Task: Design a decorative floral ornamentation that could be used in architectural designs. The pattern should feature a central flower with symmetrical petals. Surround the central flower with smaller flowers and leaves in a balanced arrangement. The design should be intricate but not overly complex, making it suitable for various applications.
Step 965:
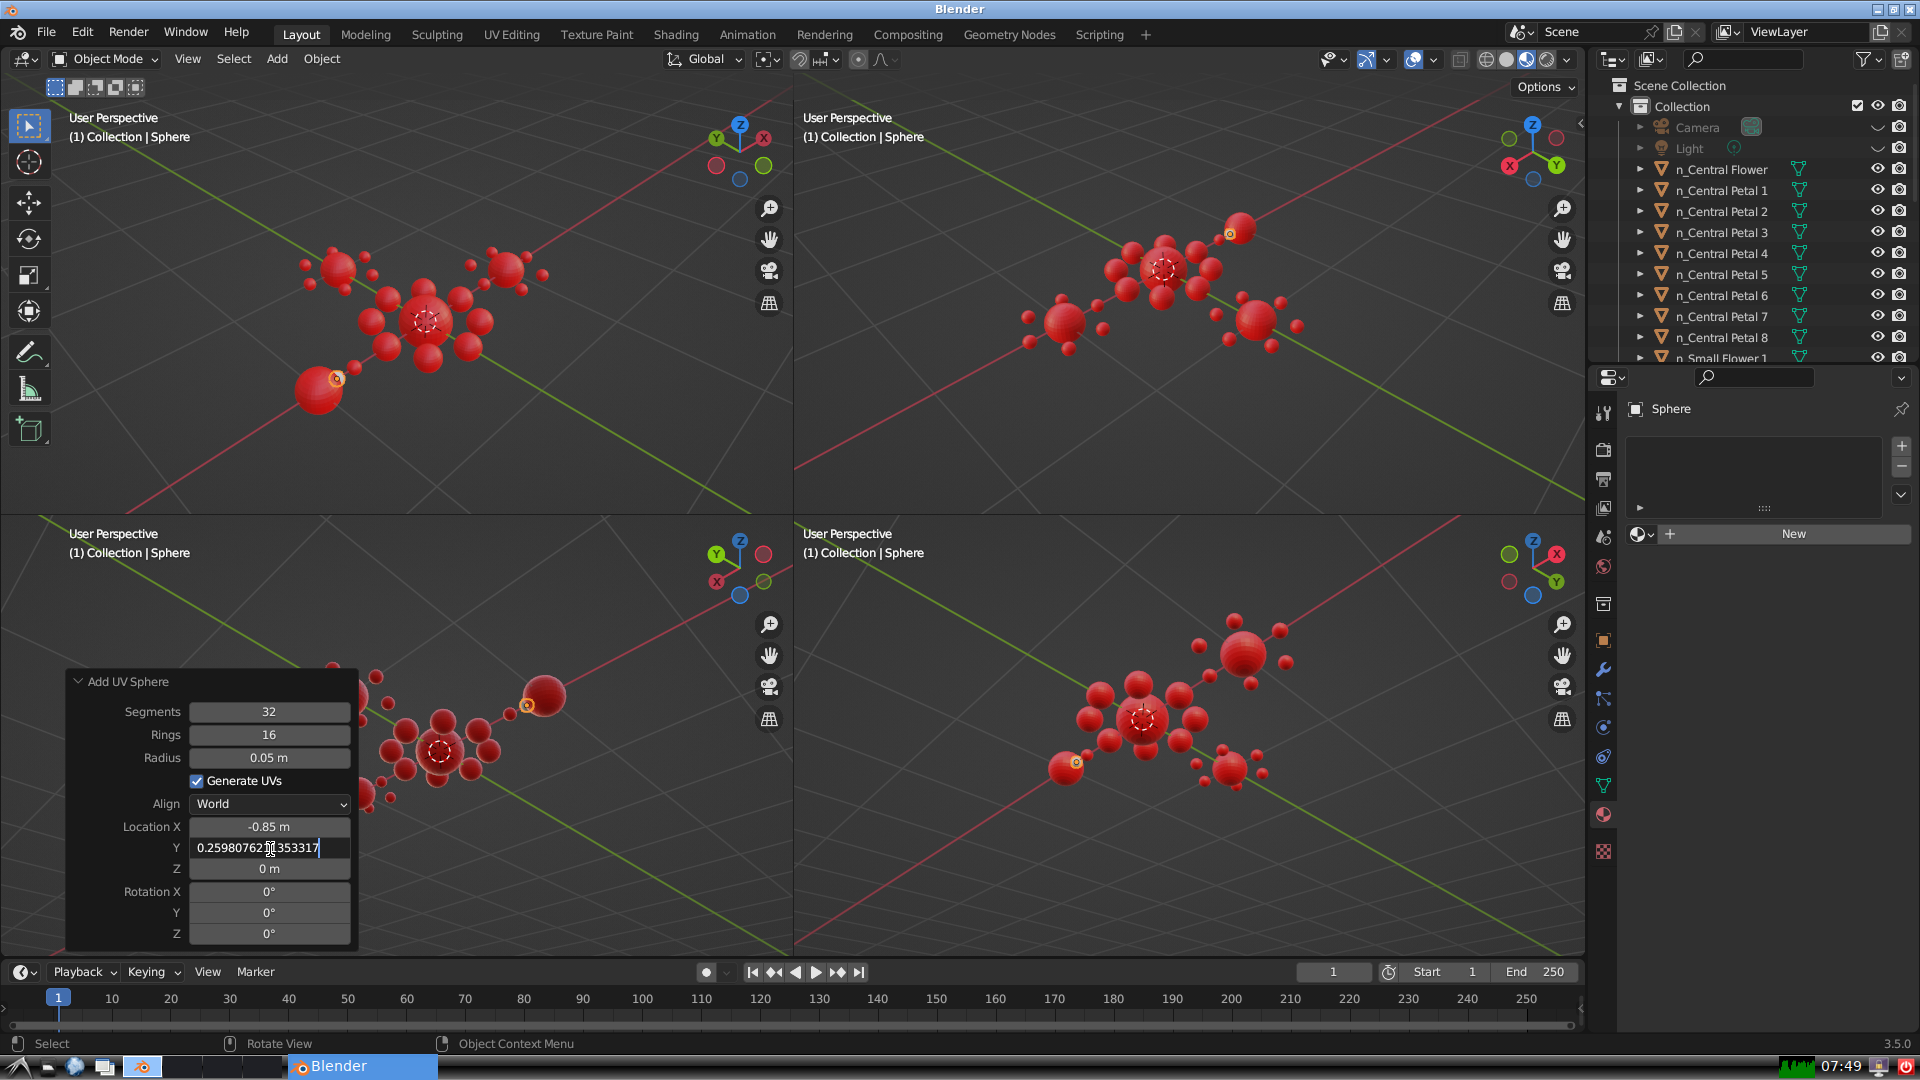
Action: {"key_press": ['Return']}